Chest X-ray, PA view. Patient: 47 years old, sex M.
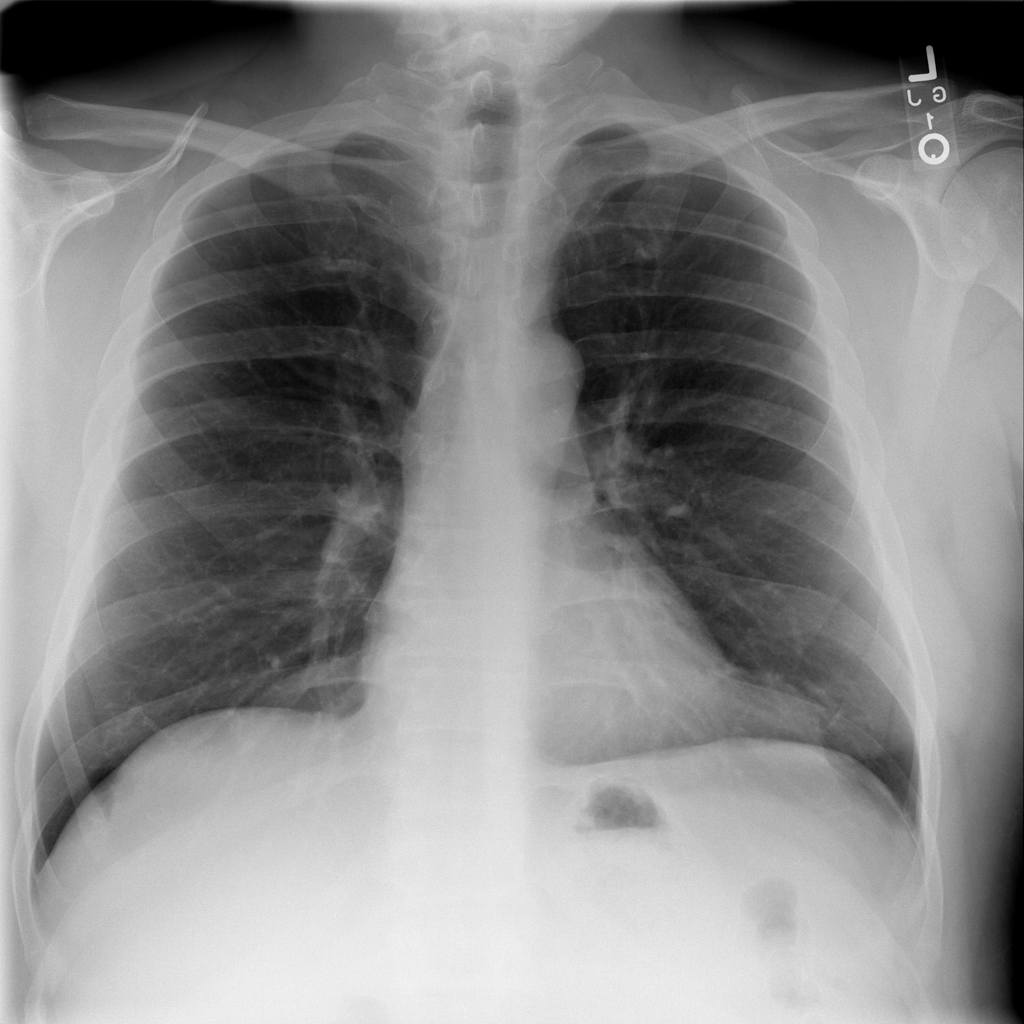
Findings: No Finding